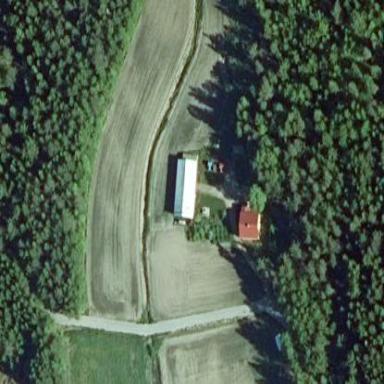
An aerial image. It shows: Farm with farmyard.